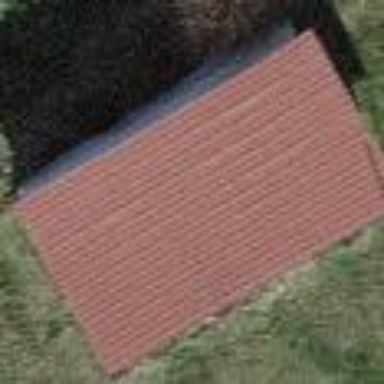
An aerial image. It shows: Shed.